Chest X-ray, AP view. Patient: 54 years old, sex M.
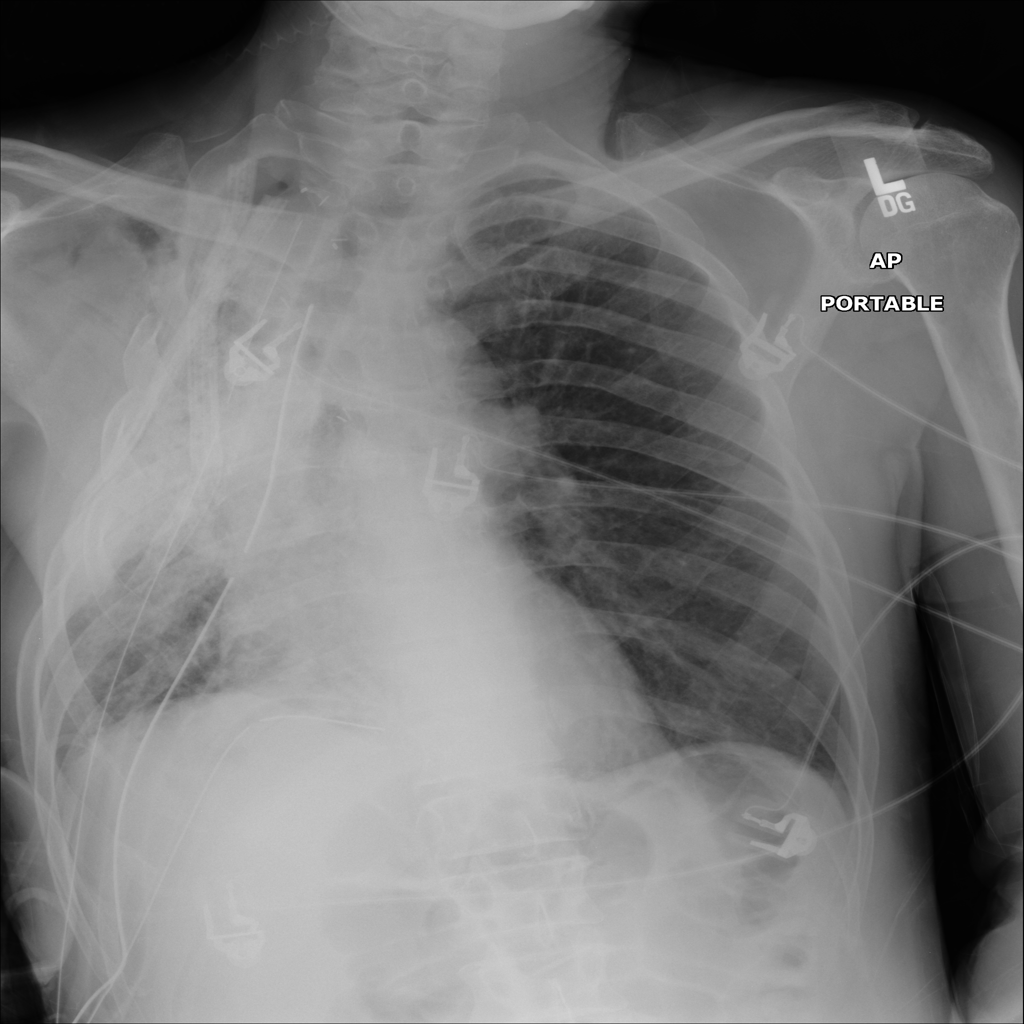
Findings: Effusion, Pneumothorax